Interaction volume radius: 5 \u00c5
Interaction volume height: 20 \u00c5
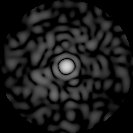
Disorder parameter: 0.8263